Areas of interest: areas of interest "Fulin Shoe and Apparel City (Nanshi Street Store)"
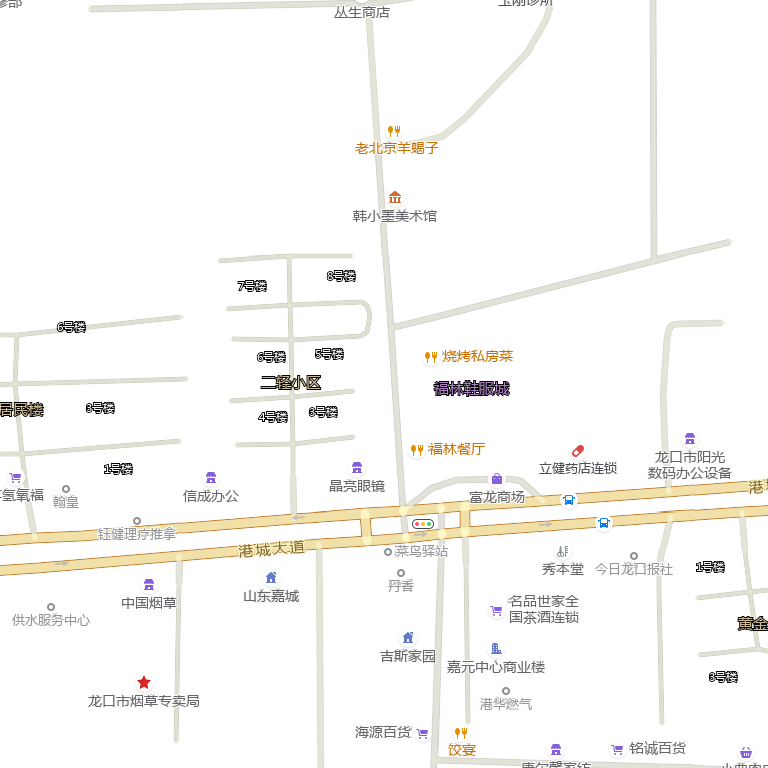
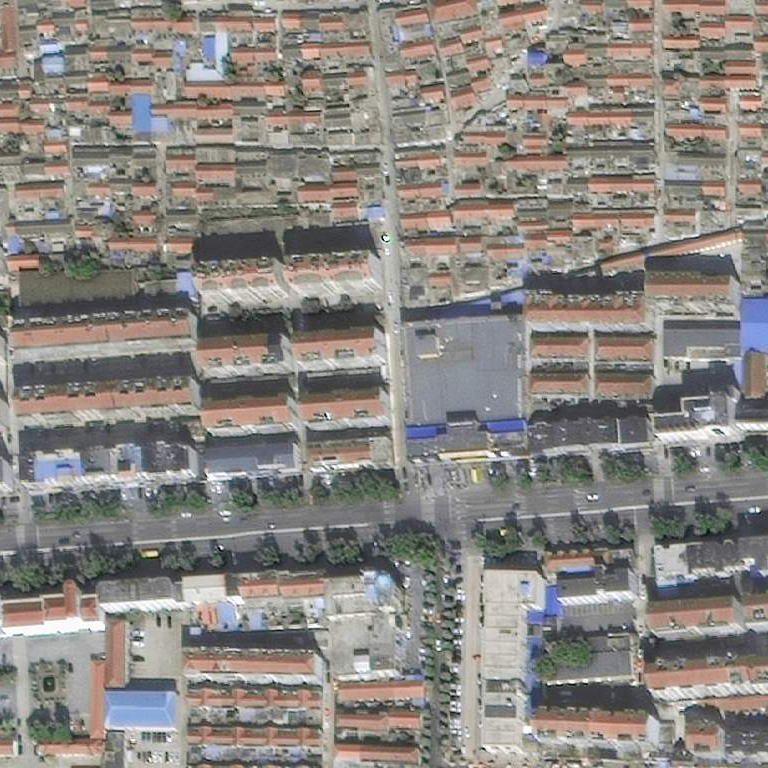